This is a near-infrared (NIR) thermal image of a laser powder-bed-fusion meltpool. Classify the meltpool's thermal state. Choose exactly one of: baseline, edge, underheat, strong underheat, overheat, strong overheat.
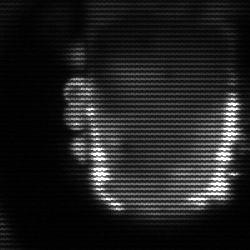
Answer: baseline